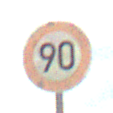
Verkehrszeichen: Geschwindigkeit90
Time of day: MorningAfternoon
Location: Outdoor (Beach)
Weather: PartlyCloudy
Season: NotSpecified
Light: Natural